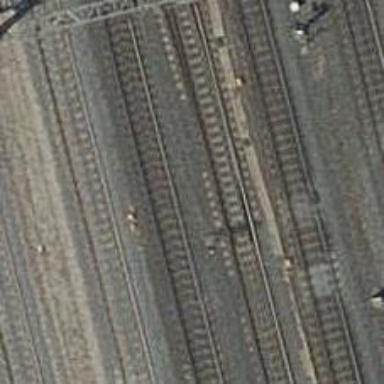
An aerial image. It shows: Bridge with electrified railway tracks featuring contact line.